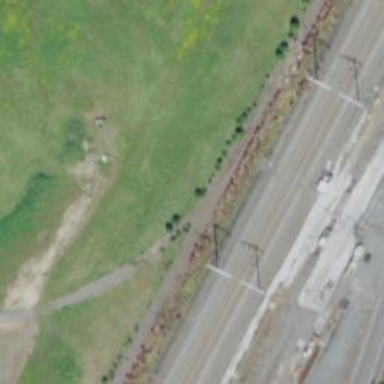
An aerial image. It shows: Disused railway spur.